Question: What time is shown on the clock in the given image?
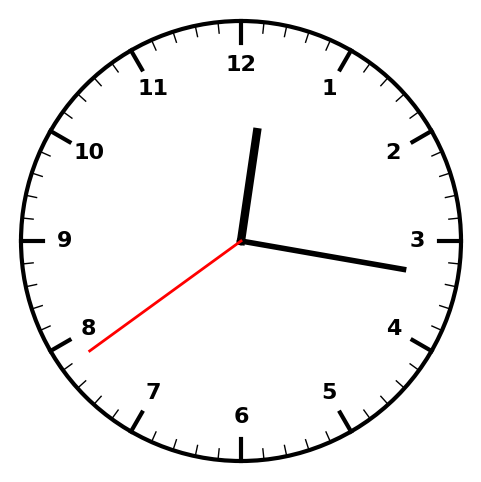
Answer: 12:16:39